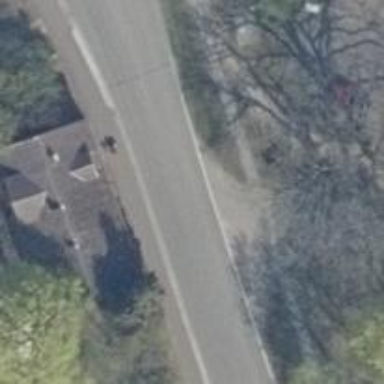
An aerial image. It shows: Primary road with asphalt surface.